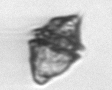
Label: Kryptoperidinium_triquetrum